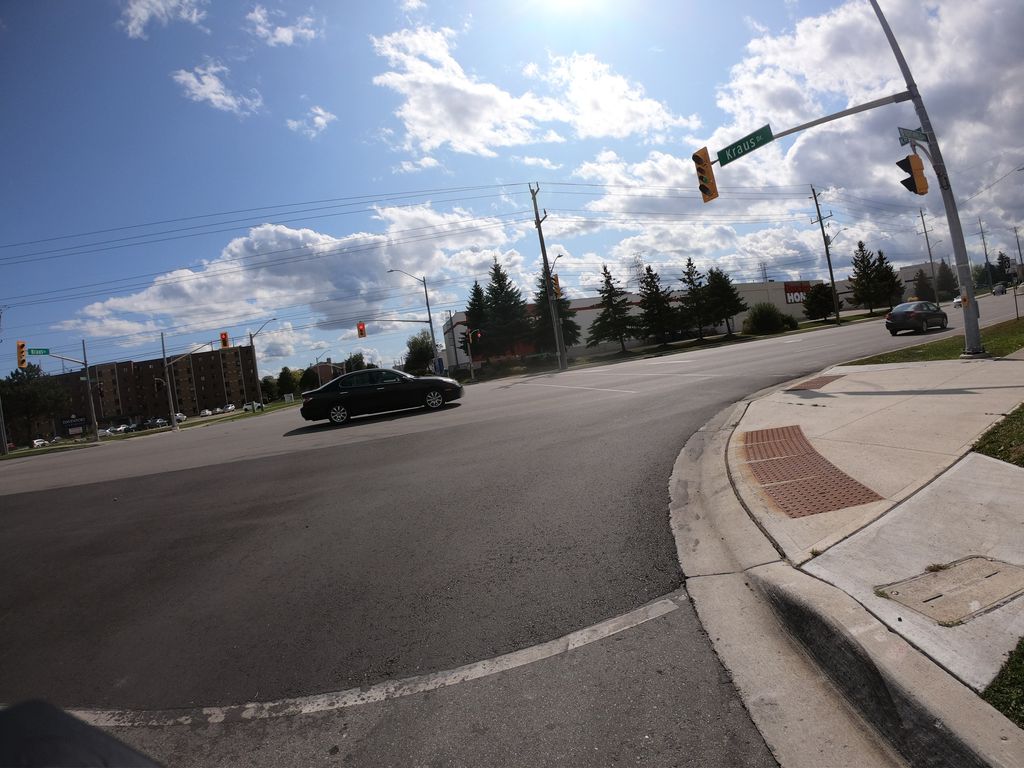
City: kitchener-waterloo